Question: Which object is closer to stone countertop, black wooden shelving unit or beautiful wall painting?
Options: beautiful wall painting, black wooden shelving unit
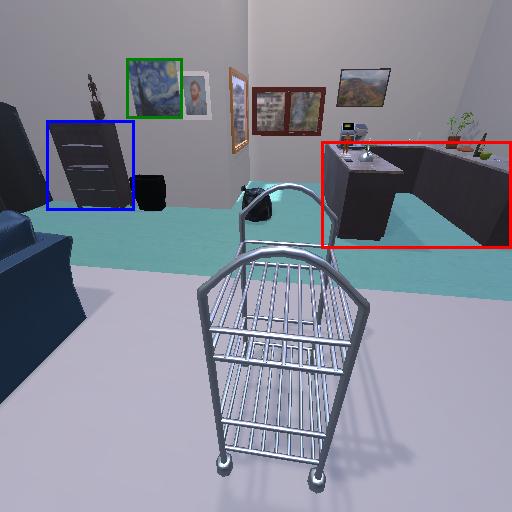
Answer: beautiful wall painting